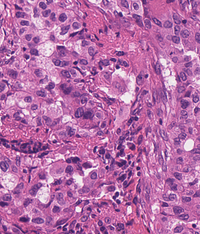
Tumor epithelial tissue: yes
Tumor-associated stroma tissue: yes
Normal tissue: no